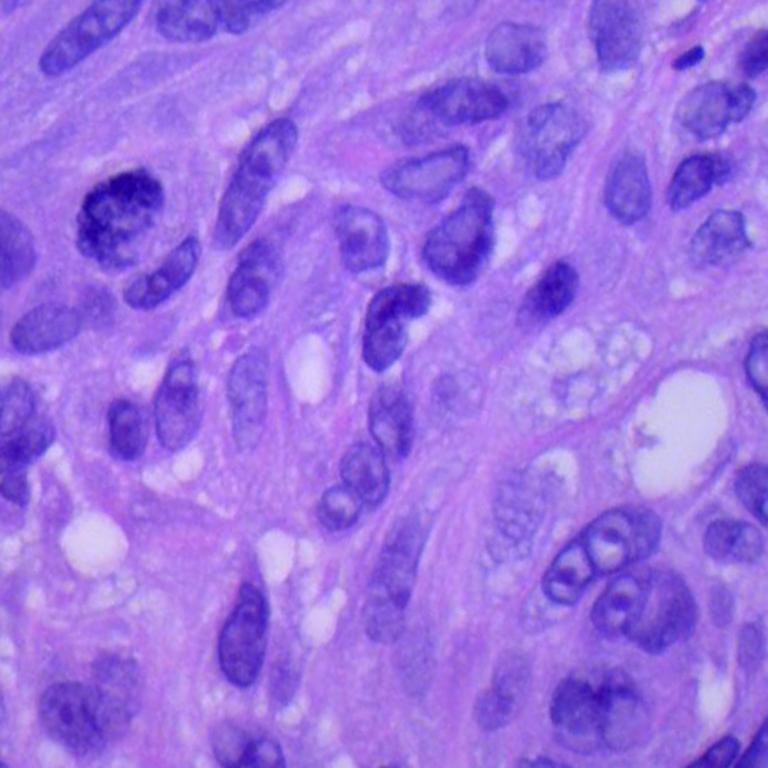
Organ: lung
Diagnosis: squamous carcinomas